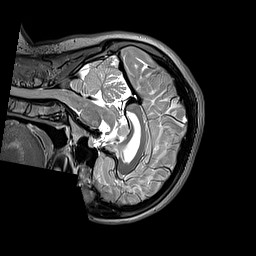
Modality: T2w
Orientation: sagittal
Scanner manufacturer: siemens
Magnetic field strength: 3 T
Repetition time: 3.2 s
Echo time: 0.406 s